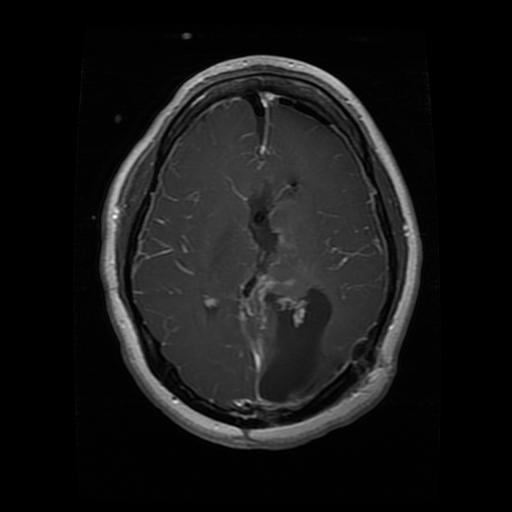
Label: glioma